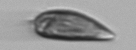
Label: Prorocentrum_triestinum